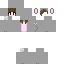
A female human skin with pale skin, wearing brown long hair dressed in a white tshirt and gray pants, featuring a closed mouth.